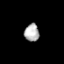
Tissue: prostate
Cell type: B cells
Senescence score: 0.7174
Nuclear area (px): 255
Mean DAPI intensity: 175.855